Question: In my SQL Server 2014 database I can set the option for cascade delete on some of my keys/relationships, however I have since changed to using a localdb '.mdf' file in my 'app_data' folder in MVC. Inside this 'localdb' I have replicated what I had in my SQL Server database.
I needed this option for working on different computers and transporting it around. However when recreating the database in the localdb I forgot to add the option of cascade delete.
I have been rummaging around in the SQL Server Explorer Object window and I have right clicked on every table and key associated with the tables but I cannot find the option in Visual Studio for 'cascade delete':

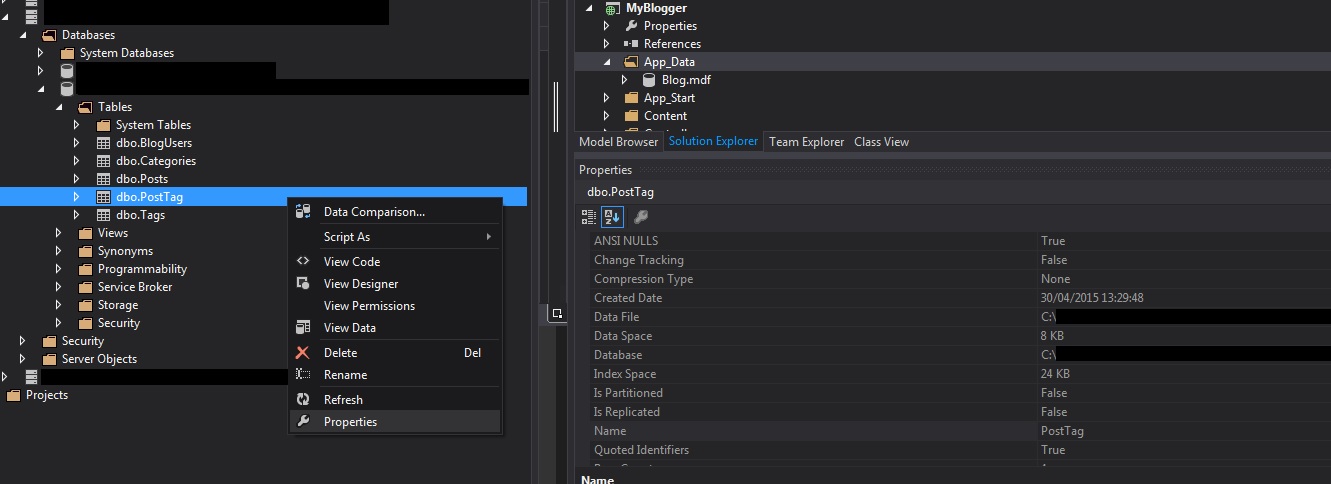
Answer: You have to select 'View Designer' (or 'Open Table Definition') on the table at the left side. Then you can add a foreign key on the right side of the table definition. You should also see the T-SQL definition of the table. There you can add the 'ON UPDATE CASCADE' or 'ON DELETE CASCADE' clause as needed.
For example:
'''
CONSTRAINT [FK_Posts_PostTags]
FOREIGN KEY (Id) REFERENCES <URL>
ON UPDATE CASCADE
ON DELETE CASCADE
'''